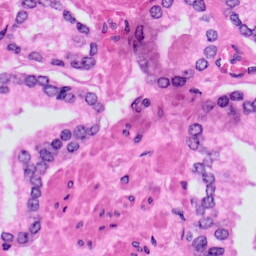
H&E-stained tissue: Prostate